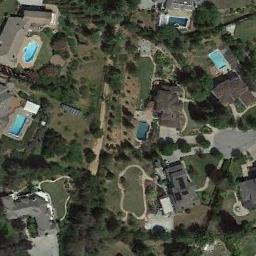
Label: residential